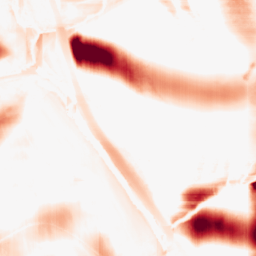
Category: morphological
Decomposition family: morphological_square
Decomposition parameters: operation: opening
size: 50
Upsampling method: bilinear
Upsampling parameters: scale: 2
Upsampling scale: 2